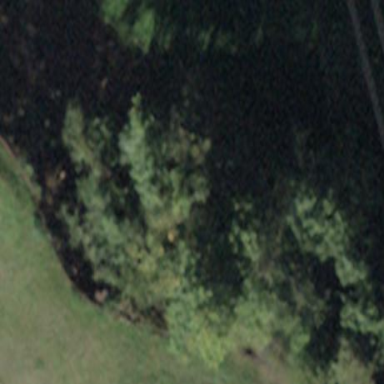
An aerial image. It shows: Forest area.